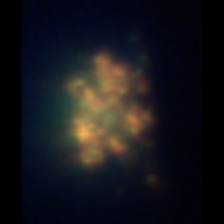
Taxon: Unknown_detritus
Group: Unknown